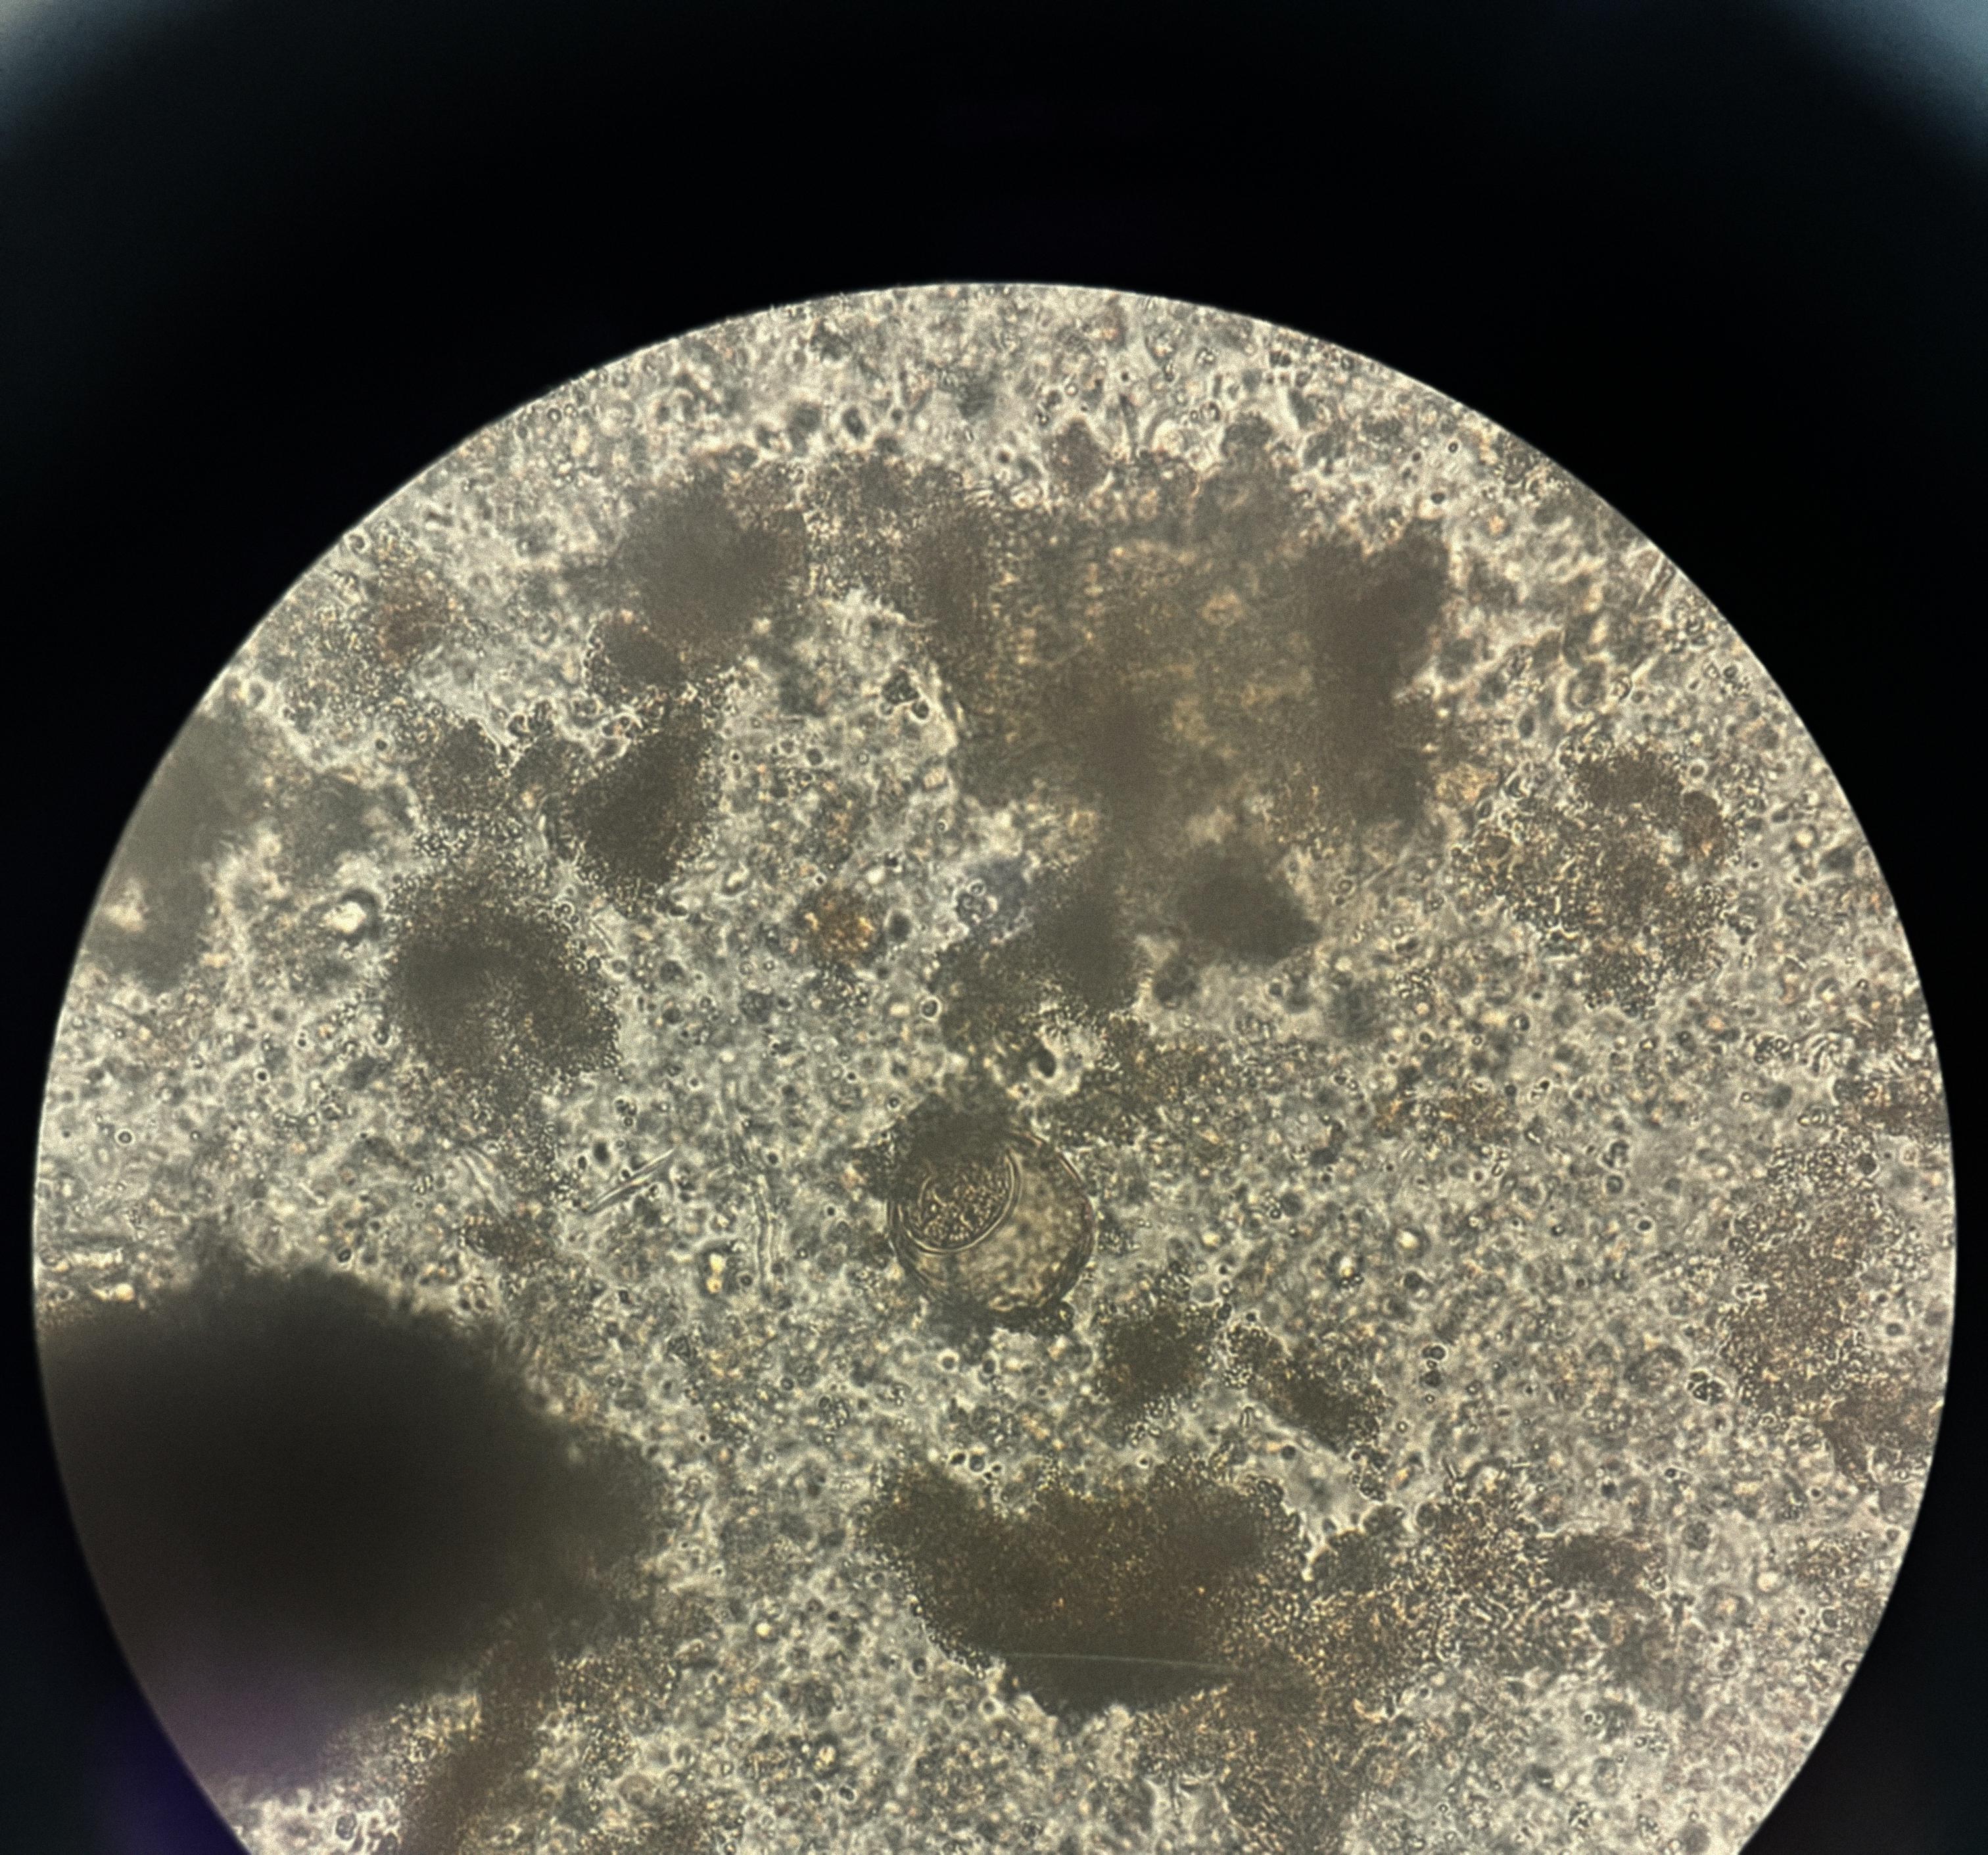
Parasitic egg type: Hymenolepis diminuta